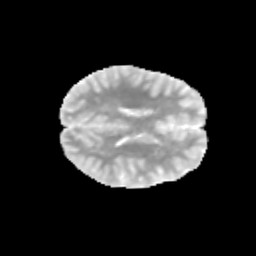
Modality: MD
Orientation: axial
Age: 10
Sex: male
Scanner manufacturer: siemens
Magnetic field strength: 3 T
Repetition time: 3.8 s
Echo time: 0.07 s